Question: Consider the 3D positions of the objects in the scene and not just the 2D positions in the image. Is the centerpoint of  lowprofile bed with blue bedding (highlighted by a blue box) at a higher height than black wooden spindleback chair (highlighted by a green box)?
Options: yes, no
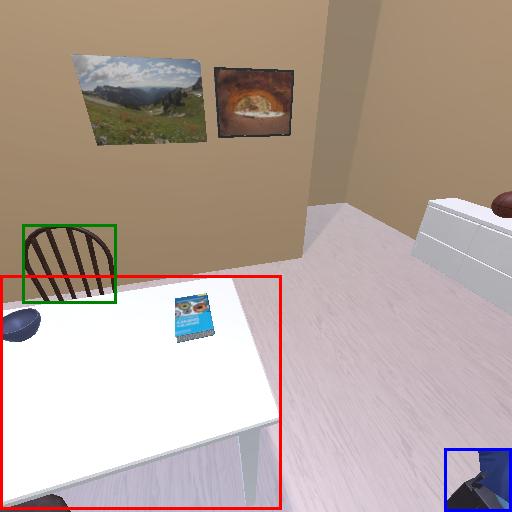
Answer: yes